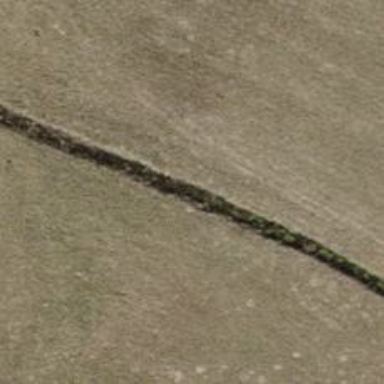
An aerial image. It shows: Drain that serves as waterway.